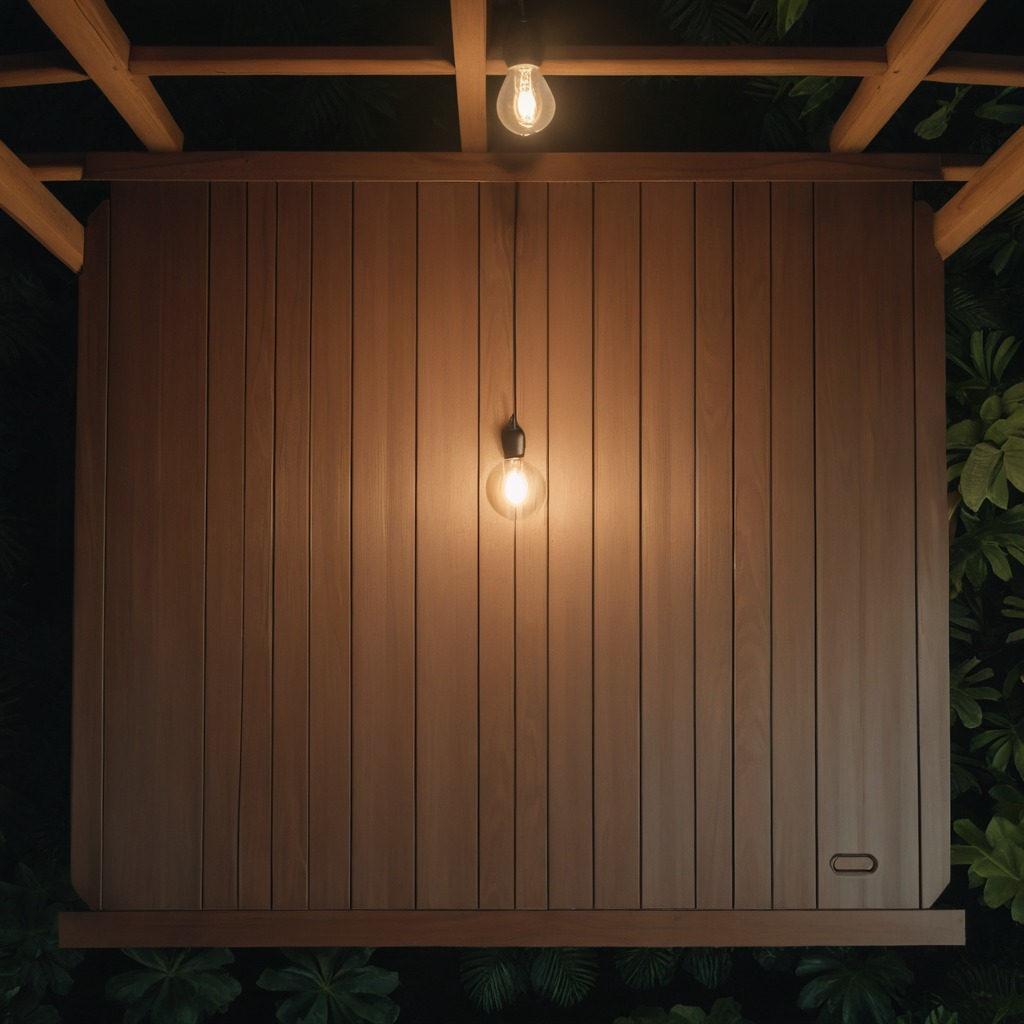
A rubber O-ring is lying on the wooden table.